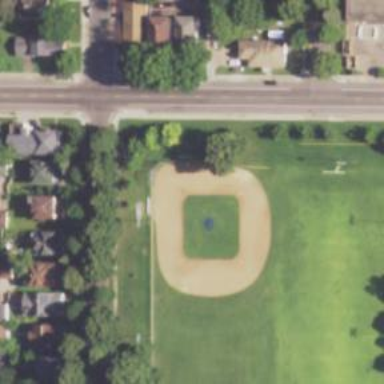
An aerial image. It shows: Baseball pitch for leisure and sports activities.